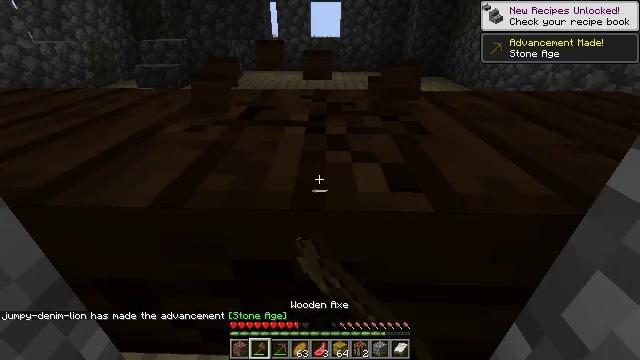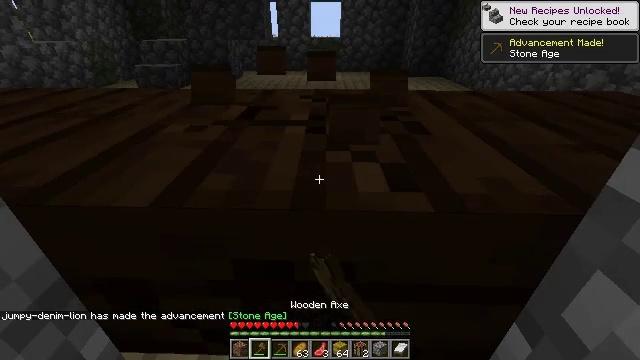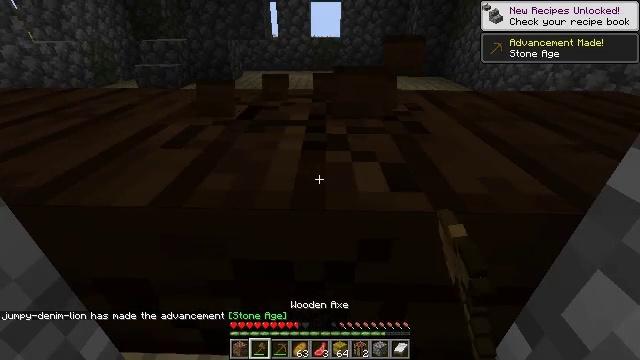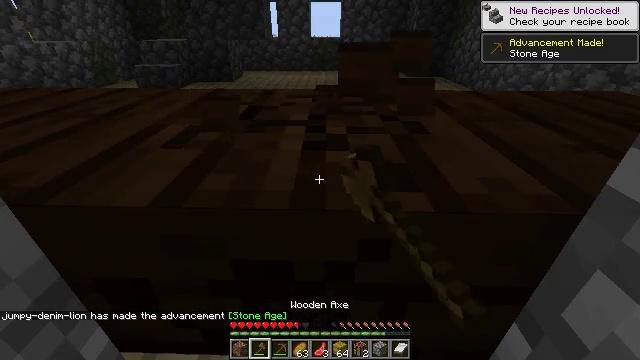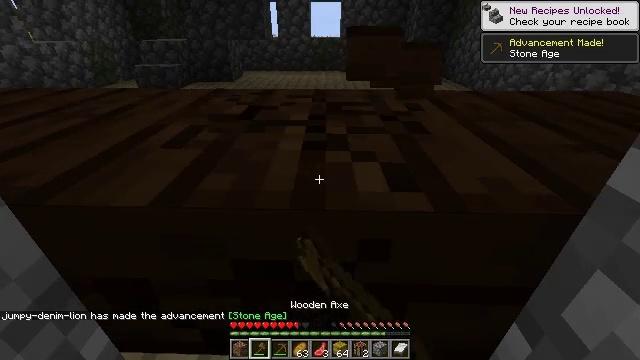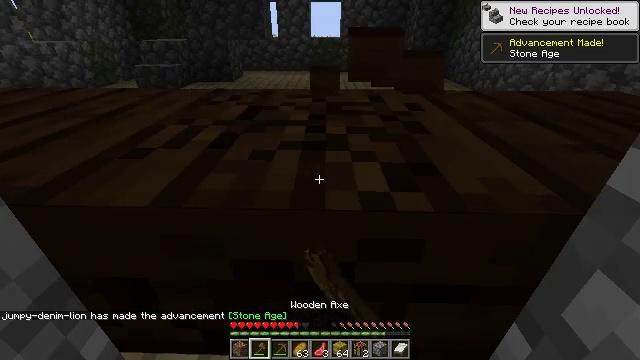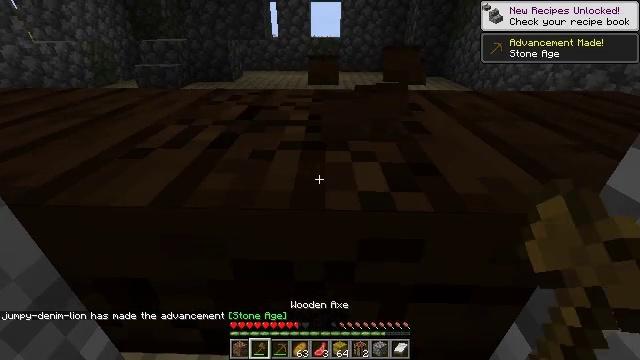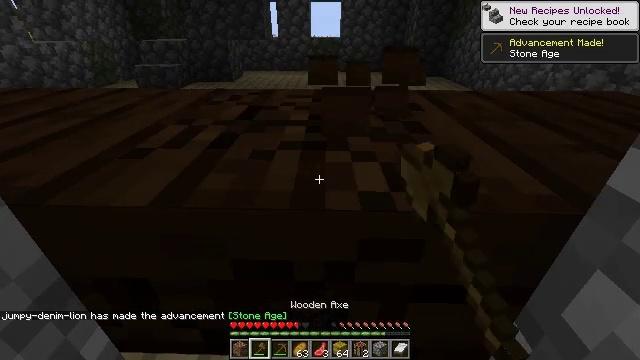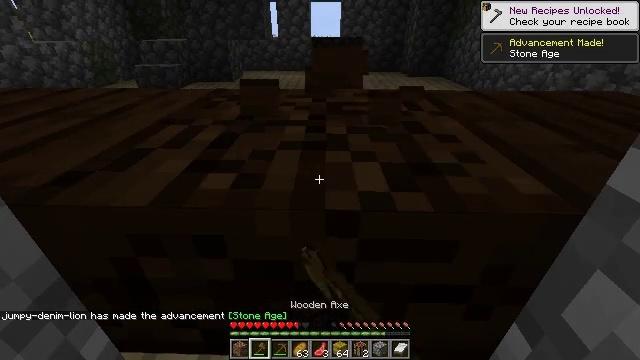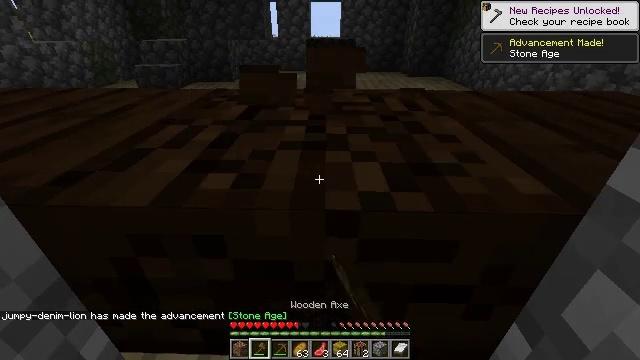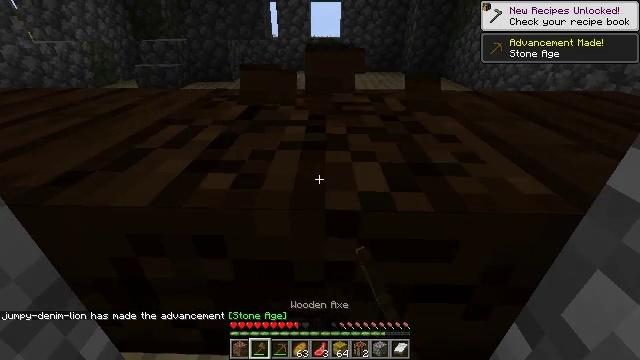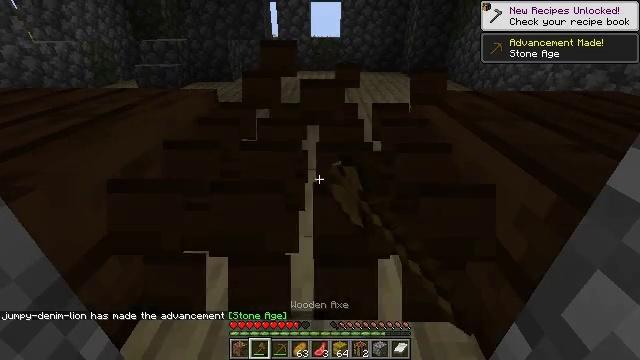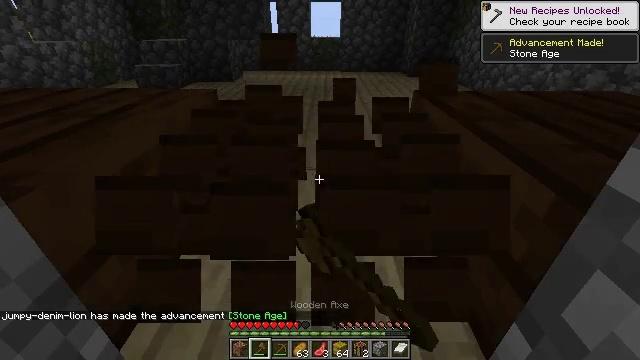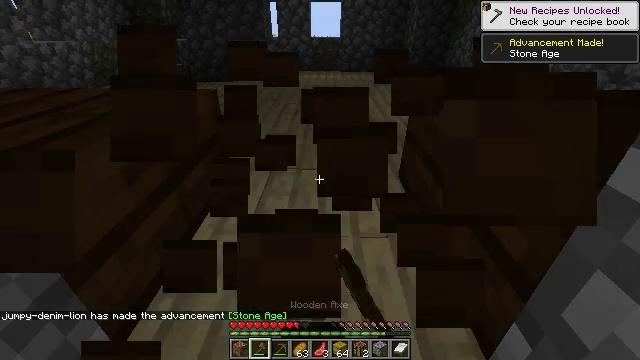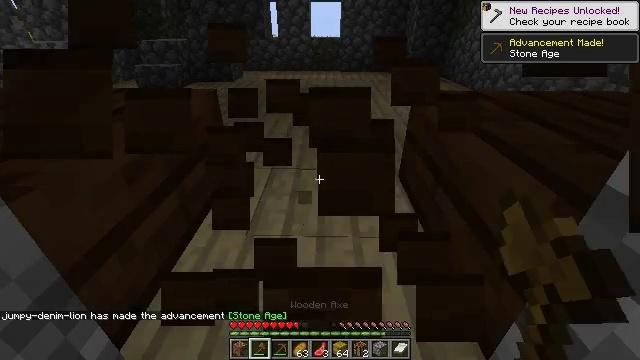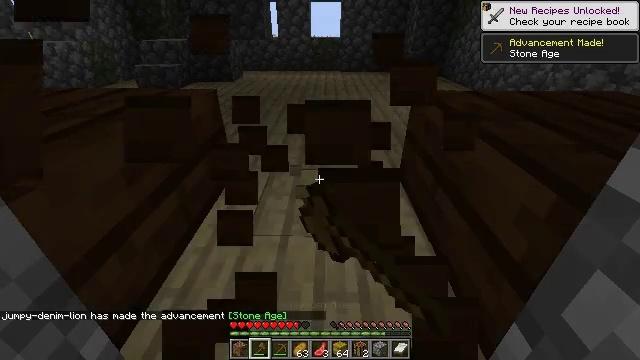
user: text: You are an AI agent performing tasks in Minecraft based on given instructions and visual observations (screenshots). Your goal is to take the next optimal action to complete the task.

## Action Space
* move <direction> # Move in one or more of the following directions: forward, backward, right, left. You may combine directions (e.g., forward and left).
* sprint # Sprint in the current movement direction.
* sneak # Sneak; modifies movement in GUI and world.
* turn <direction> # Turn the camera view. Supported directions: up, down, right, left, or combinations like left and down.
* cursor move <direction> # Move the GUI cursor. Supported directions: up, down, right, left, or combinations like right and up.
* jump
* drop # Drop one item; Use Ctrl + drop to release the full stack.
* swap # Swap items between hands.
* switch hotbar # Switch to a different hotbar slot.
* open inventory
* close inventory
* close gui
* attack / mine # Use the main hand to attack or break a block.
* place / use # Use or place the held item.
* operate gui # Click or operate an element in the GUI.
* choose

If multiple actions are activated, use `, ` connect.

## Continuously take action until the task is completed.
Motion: motion action
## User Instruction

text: Use a tool to break the dark oak slab.
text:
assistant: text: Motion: sneak, attack / mine
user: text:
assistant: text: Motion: sneak, attack / mine
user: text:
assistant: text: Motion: sneak, attack / mine
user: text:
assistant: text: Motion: sneak, attack / mine
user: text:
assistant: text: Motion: sneak, attack / mine
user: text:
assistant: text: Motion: sneak, attack / mine
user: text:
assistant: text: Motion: sneak, attack / mine
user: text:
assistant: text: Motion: sneak, attack / mine
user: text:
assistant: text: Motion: sneak, attack / mine
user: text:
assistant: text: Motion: sneak, attack / mine
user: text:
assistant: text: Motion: sneak, attack / mine
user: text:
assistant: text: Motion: sneak, attack / mine
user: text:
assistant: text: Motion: sneak, attack / mine
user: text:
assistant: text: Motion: sneak, attack / mine
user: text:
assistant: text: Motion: sneak, attack / mine
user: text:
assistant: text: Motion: sneak, attack / mine